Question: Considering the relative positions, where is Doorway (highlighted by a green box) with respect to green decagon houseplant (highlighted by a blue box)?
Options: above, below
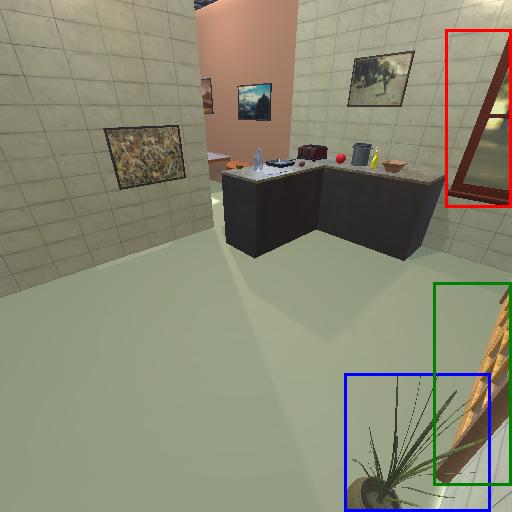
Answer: above